Question:
'''
<html>
<head>
<title>Prueba</title>
<meta content="text/html; charset=UTF-8" http-equiv="Content-Type" />
</head>
<body>
<div align="center">
<table width="650" border="0" align="center" cellpadding="0" cellspacing="0">
<tr>
<td height="40" align="center"><span style="color:#999; font-size:11px; font-family:Verdana, Arial, Helvetica, sans-serif; padding:10px 0px; margin:0px;"></span></td>
</tr>
</table>
<table width="650" border="0" align="center" cellpadding="25" cellspacing="0" style="border:1px solid #CCC;">
<tr>
<td>
<table border="0" cellspacing="0" cellpadding="0" width="600">
<tr>
<td align="center" height="70">
<table width="600" border="0" cellpadding="0" cellspacing="0">
<tr>
<td><span style="color:#232272; font-size:13px; font-family:Arial, Helvetica, sans-serif; font-weight:bold;">{ESTIMADO_A} {NOMBRE}</span></td>
</tr>
</table>
</td>
</tr>
<!-- HEADER -->
<tr>
<td valign="top" width="600" align="center" ><img src="img/image1.png" alt="Image1" width="600" height="516" /></td>
</tr>
<!-- TXT -->
<tr>
<td valign="" width="600" height="0" align="center">
<table width="600" border="0" cellpadding="0" cellspacing="0">
<tr>
<td height="10" valign="middle" style="">
<p style="font-family:Verdana, Arial, Helvetica, sans-serif;font-size:16px;color:#555555; text-align:center; margin-top:0px;">
Lorem ipsum dolor sit amet, consectetur adipisicing elit. Doloribus, vitae. Quia odit facilis dignissimos voluptas ipsa itaque ex, quod quis impedit blanditiis dicta quaerat, illo voluptates fugit maxime sapiente vel.</p>
</td><br>
</tr>
</table>
</td>
</tr>
<tr>
<td>&nbsp;</td>
</tr>
<!-- CONTENIDOS -->
<tr>
<td>
<table width="100%" border="0" cellpadding="0" cellspacing="0">
<tr>
<td width="15%" align="center">
<table width="100%" cellspacing="0" cellpadding="0">
<tr>
<td >
&nbsp;
</td>
</tr>
<tr>
<td style="border-top: solid #6A2E92 2px; border-left: solid #6A2E92 2px;" >
&nbsp;
</td>
</tr>
</table>
</td>
<td align="center" valign="right" >
<span style="color:#232272; font-size:16px; font-family: Trebuchet, Trebuchet MS, Verdana, Helvetica, Arial, sans-serif;"> <strong> Title 1</strong> </span>
</td>
<td width="15%" align="center" >
<table width="100%" cellspacing="0" cellpadding="0">
<tr>
<td >
&nbsp;
</td>
</tr>
<tr>
<td style="border-top: solid #6A2E92 2px; border-right: solid #6A2E92 2px;" >
&nbsp;
</td>
</tr>
</table>
</td>
</tr>
</table>
</td>
</tr>
<tr>
<td>
<table width="100%" cellspacing="0" cellpadding="0" style="border-left: 2px solid #6A2E92; border-right: 2px solid #6A2E92; border-bottom: 2px solid #6A2E92;">
<tr>
<td height="20" colspan="10" align="center" valign="top" bgcolor="#FFF" >&nbsp;</td>
</tr>
<tr>
<td width="25%" bgcolor="#FFF" align="center">
<span style="color:#6A2E92; font-size:40px; line-height:1.2; font-family: Trebuchet, Trebuchet MS, Verdana, Helvetica, Arial, sans-serif;"><strong> 1</strong></span><br><br>
</td>
<td width="75%" bgcolor="#FFF" align="left">
<span style="color:#6A2E92; font-size:15px; line-height:1.2; font-family: Trebuchet, Trebuchet MS, Verdana, Helvetica, Arial, sans-serif;"> Ingrese a <strong> ejemplo.cl</strong><br> con su rut y clave de acceso. </span><br><br>
</td>
</tr>
<tr>
<td width="25%" bgcolor="#FFF" align="center">
<span style="color:#6A2E92; font-size:40px; line-height:1.2; font-family: Trebuchet, Trebuchet MS, Verdana, Helvetica, Arial, sans-serif;"> <strong>2</strong></span><br><br>
</td>
<td width="75%" bgcolor="#FFF" align="left">
<span style="color:#6A2E92; font-size:15px; line-height:1.2; font-family: Trebuchet, Trebuchet MS, Verdana, Helvetica, Arial, sans-serif;"> Dirijase al menu superior, opcion <strong><br>Tarjeta de credito o Cuenta corriente. </strong> </span><br><br>
</td>
</tr>
<tr>
<td width="25%" bgcolor="#FFF" align="center">
<span style="color:#6A2E92; font-size:40px; line-height:1.2; font-family: Trebuchet, Trebuchet MS, Verdana, Helvetica, Arial, sans-serif;"><strong> 3</strong></span><br><br>
</td>
<td width="75%" bgcolor="#FFF" align="left">
<span style="color:#6A2E92; font-size:15px; line-height:1.2; font-family: Trebuchet, Trebuchet MS, Verdana, Helvetica, Arial, sans-serif;"> Luego seleccione la opcion: <strong>Encender <br> y apagar tarjetas</strong> y/o <strong>administrar zona geografica. </strong></span><br><br>
</td>
</tr>
</table>
</td>
</tr>
</table>
</td>
</tr>
</table>
<!-- /END BODY -->
<!-- LEGAL -->
<table cellpadding="0" cellspacing="0" border="0" width="650">
<tr><br>
<img src="images/image2.jpg" alt="image2" width="650" height="125" title="o"/>
<td><table width="650" cellpadding="0" border="0" cellspacing="0">
<tr>
<td>
<br/>
<img src="images/image3.jpg" alt="image3" width="650" height="49"><br/>
<br/></td>
</tr>
</table>
<table width="650" border="0" cellpadding="0" cellspacing="0">
<tr>
<td width="500" ><p style="width:650px;"> <span style="text-align:left;display:block;color: #999999; font-size:11px; font-family:Verdana, Arial, Helvetica, sans-serif; padding:10px 0px; margin:0px;"> Este correo electr&oacute;nico ha sido enviado a <br>
Inf&oacute;rmese sobre la garant&iacute;a estatal de los dep&oacute;sitos en su banco<br>
Nuestros e-mails no contienen enlaces<br>
Para anular su suscripci&oacute;n, haga click aqu&iacute;:<br>
Si considera que este mail contiene material abusivo, haga click ac&aacute;:<br>
</span> </p></td>
</tr>
<tr>
<td></td>
</tr>
</table></td>
</tr>
</table>
</div>
</body>
</html>
'''
I have a problem with the html code that I create.
When I see my code in the browser, the border lines I added are seen continuously, but when I see this mail in Outlook, I see a gap in the tables as shown in the screenshot I attached.
Does anyone know how I can fix this?
PS: I Create two tables, in the first one you will find the span "title1" and in the second table, you will find several spans that create a number list.
Both tables have border.
In the case of table 1 the border, reach Title1 by the middle and table 2, have right, left and bottom border.
The problem appears when the border line joins table 1 and table 2.
Thanks! take care!
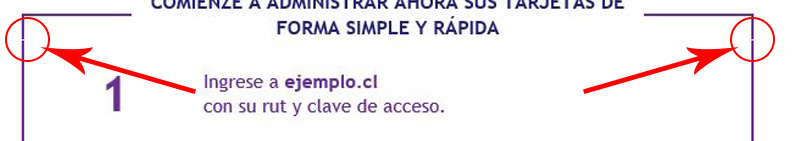
Answer: '''
<html>
<head>
<title>Prueba</title>
<meta content="text/html; charset=UTF-8" http-equiv="Content-Type" />
</head>
<body>
<div align="center">
<table width="650" border="0" align="center" cellpadding="0" cellspacing="0">
<tr>
<td height="40" align="center"><span style="color:#999; font-size:11px; font-family:Verdana, Arial, Helvetica, sans-serif; padding:10px 0px; margin:0px;"></span></td>
</tr>
</table>
<table width="650" border="0" align="center" cellpadding="25" cellspacing="0" style="border:1px solid #CCC;">
<tr>
<td>
<table border="0" cellspacing="0" cellpadding="0" width="600">
<tr>
<td align="center" height="70">
<table width="600" border="0" cellpadding="0" cellspacing="0">
<tr>
<td><span style="color:#232272; font-size:13px; font-family:Arial, Helvetica, sans-serif; font-weight:bold;">{ESTIMADO_A} {NOMBRE}</span></td>
</tr>
</table>
</td>
</tr>
<!-- HEADER -->
<tr>
<td valign="top" width="600" align="center" ><img src="img/image1.png" alt="Image1" width="600" height="516" /></td>
</tr>
<!-- TXT -->
<tr>
<td valign="" width="600" height="0" align="center">
<table width="600" border="0" cellpadding="0" cellspacing="0">
<tr>
<td height="10" valign="middle" style="">
<p style="font-family:Verdana, Arial, Helvetica, sans-serif;font-size:16px;color:#555555; text-align:center; margin-top:0px;">
Lorem ipsum dolor sit amet, consectetur adipisicing elit. Doloribus, vitae. Quia odit facilis dignissimos voluptas ipsa itaque ex, quod quis impedit blanditiis dicta quaerat, illo voluptates fugit maxime sapiente vel.</p>
</td><br>
</tr>
</table>
</td>
</tr>
<tr>
<td>&nbsp;</td>
</tr>
<!-- CONTENIDOS -->
<tr>
<td>
<table width="100%" border="0" cellpadding="0" cellspacing="0">
<tr>
<td width="15%" align="center">
<table width="100%" cellspacing="0" cellpadding="0">
<tr>
<td >
&nbsp;
</td>
</tr>
<tr>
<td style="border-top: solid #6A2E92 2px; border-left: solid #6A2E92 2px;" >
&nbsp;
</td>
</tr>
<tr>
<td style="border-left: solid #6A2E92 2px;">
&nbsp;
</td>
</tr>
</table>
</td>
<td align="center" valign="right" >
<span style="color:#232272; font-size:16px; font-family: Trebuchet, Trebuchet MS, Verdana, Helvetica, Arial, sans-serif;"> <strong> Title 1</strong> </span>
</td>
<td width="15%" align="center" >
<table width="100%" cellspacing="0" cellpadding="0">
<tr>
<td >
&nbsp;
</td>
</tr>
<tr>
<td style="border-top: solid #6A2E92 2px; border-right: solid #6A2E92 2px;" >
&nbsp;
</td>
</tr>
<tr>
<td style="border-right: solid #6A2E92 2px;" >
&nbsp;
</td>
</tr>
</table>
</td>
</tr>
</table>
</td>
</tr>
<tr>
<td>
<table width="100%" cellspacing="0" cellpadding="0" style="border-left: 2px solid #6A2E92; border-right: 2px solid #6A2E92; border-bottom: 2px solid #6A2E92;">
<tr>
<td height="20" colspan="10" align="center" valign="top" bgcolor="#FFF" >&nbsp;</td>
</tr>
<tr>
<td width="25%" bgcolor="#FFF" align="center">
<span style="color:#6A2E92; font-size:40px; line-height:1.2; font-family: Trebuchet, Trebuchet MS, Verdana, Helvetica, Arial, sans-serif;"><strong> 1</strong></span><br><br>
</td>
<td width="75%" bgcolor="#FFF" align="left">
<span style="color:#6A2E92; font-size:15px; line-height:1.2; font-family: Trebuchet, Trebuchet MS, Verdana, Helvetica, Arial, sans-serif;"> Ingrese a <strong> ejemplo.cl</strong><br> con su rut y clave de acceso. </span><br><br>
</td>
</tr>
<tr>
<td width="25%" bgcolor="#FFF" align="center">
<span style="color:#6A2E92; font-size:40px; line-height:1.2; font-family: Trebuchet, Trebuchet MS, Verdana, Helvetica, Arial, sans-serif;"> <strong>2</strong></span><br><br>
</td>
<td width="75%" bgcolor="#FFF" align="left">
<span style="color:#6A2E92; font-size:15px; line-height:1.2; font-family: Trebuchet, Trebuchet MS, Verdana, Helvetica, Arial, sans-serif;"> Dirijase al menu superior, opcion <strong><br>Tarjeta de credito o Cuenta corriente. </strong> </span><br><br>
</td>
</tr>
<tr>
<td width="25%" bgcolor="#FFF" align="center">
<span style="color:#6A2E92; font-size:40px; line-height:1.2; font-family: Trebuchet, Trebuchet MS, Verdana, Helvetica, Arial, sans-serif;"><strong> 3</strong></span><br><br>
</td>
<td width="75%" bgcolor="#FFF" align="left">
<span style="color:#6A2E92; font-size:15px; line-height:1.2; font-family: Trebuchet, Trebuchet MS, Verdana, Helvetica, Arial, sans-serif;"> Luego seleccione la opcion: <strong>Encender <br> y apagar tarjetas</strong> y/o <strong>administrar zona geografica. </strong></span><br><br>
</td>
</tr>
</table>
</td>
</tr>
</table>
</td>
</tr>
</table>
<!-- /END BODY -->
<!-- LEGAL -->
<table cellpadding="0" cellspacing="0" border="0" width="650">
<tr><br>
<img src="images/image2.jpg" alt="image2" width="650" height="125" title="o"/>
<td><table width="650" cellpadding="0" border="0" cellspacing="0">
<tr>
<td>
<br/>
<img src="images/image3.jpg" alt="image3" width="650" height="49"><br/>
<br/></td>
</tr>
</table>
<table width="650" border="0" cellpadding="0" cellspacing="0">
<tr>
<td width="500" ><p style="width:650px;"> <span style="text-align:left;display:block;color: #999999; font-size:11px; font-family:Verdana, Arial, Helvetica, sans-serif; padding:10px 0px; margin:0px;"> Este correo electr&oacute;nico ha sido enviado a <br>
Inf&oacute;rmese sobre la garant&iacute;a estatal de los dep&oacute;sitos en su banco<br>
Nuestros e-mails no contienen enlaces<br>
Para anular su suscripci&oacute;n, haga click aqu&iacute;:<br>
Si considera que este mail contiene material abusivo, haga click ac&aacute;:<br>
</span> </p></td>
</tr>
<tr>
<td></td>
</tr>
</table></td>
</tr>
</table>
</div>
</body>
</html>
'''
I found the problem! It turns out that "title1" was using more space in the 'tr' in which it was contained. This means that if I write a bigger title, the table will be deformed.
I fix this, adding a new blank space above the "title1"
Thanks to all of you who took the time to write a comment and try to help me! :)
Thank you very much!
PS: I attach the code with the answer